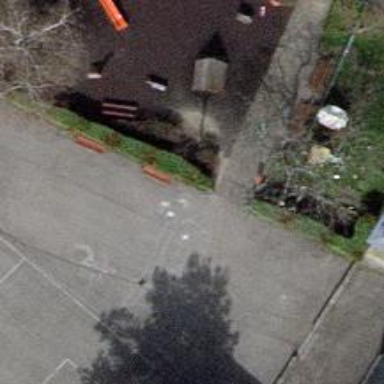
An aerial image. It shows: Bench for seating.